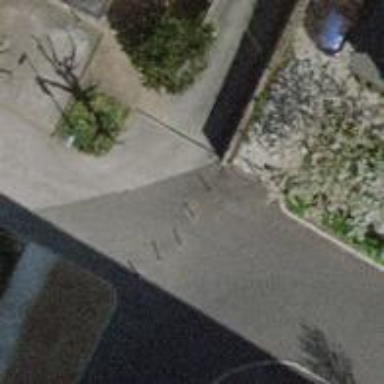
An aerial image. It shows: Swing gate barrier.